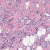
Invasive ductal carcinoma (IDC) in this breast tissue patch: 1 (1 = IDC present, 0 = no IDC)